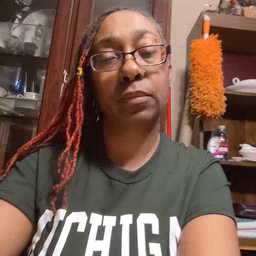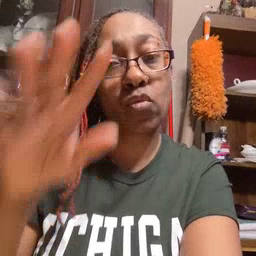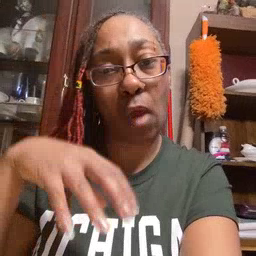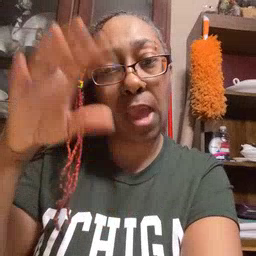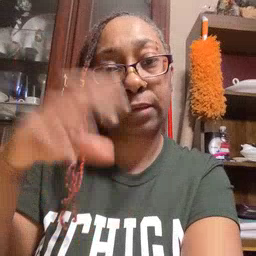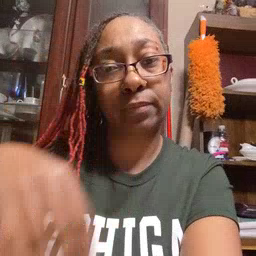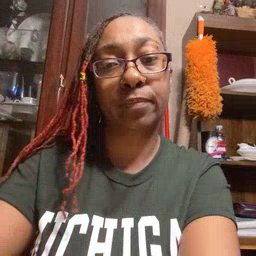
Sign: rain